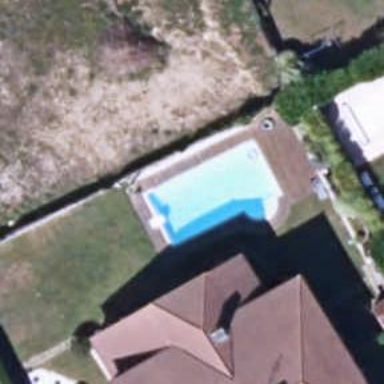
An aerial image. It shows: Swimming pool located in leisure land.